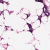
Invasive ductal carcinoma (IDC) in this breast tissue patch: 0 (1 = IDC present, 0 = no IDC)